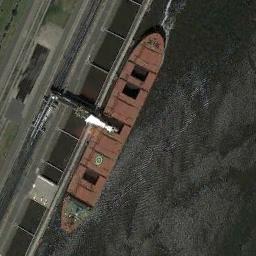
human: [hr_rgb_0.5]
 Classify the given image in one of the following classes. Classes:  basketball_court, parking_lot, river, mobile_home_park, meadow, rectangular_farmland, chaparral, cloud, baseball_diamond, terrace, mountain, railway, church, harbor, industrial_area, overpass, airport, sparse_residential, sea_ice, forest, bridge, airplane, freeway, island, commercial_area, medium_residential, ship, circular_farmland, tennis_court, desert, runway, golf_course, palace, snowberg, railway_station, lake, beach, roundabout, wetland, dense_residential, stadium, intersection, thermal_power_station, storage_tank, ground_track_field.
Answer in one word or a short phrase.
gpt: ship